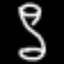
Label: hourglass